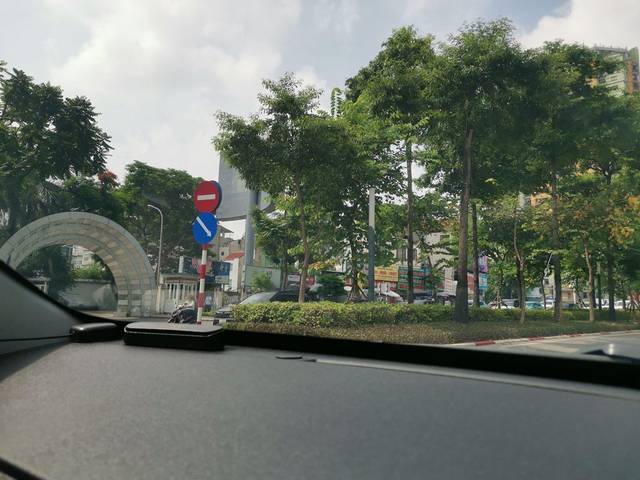
Region: Vietnam
Coordinates: 21.026, 105.812